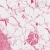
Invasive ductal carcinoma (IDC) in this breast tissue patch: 0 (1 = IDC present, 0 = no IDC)